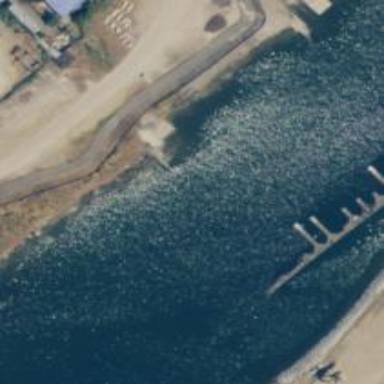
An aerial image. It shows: Ruined pier.